Field crop: tomato
Growth stage: 1
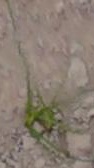
Species: cyperus